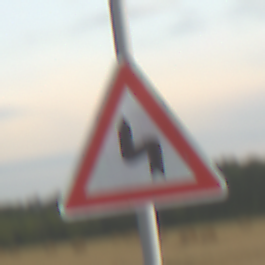
Verkehrszeichen: DoppelkurveZunaechstLinks
Umgebung: Outdoor, RoadRail
Tageszeit: SunriseSunset
Wetter: PartlyCloudy
Licht: Natural
Jahreszeit: NotSpecified
Kontrast: LowContrast